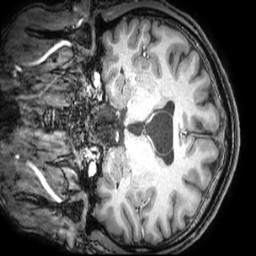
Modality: T1w
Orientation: coronal
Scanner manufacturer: philips
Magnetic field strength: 3 T
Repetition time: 0.008 s
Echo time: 0.0035 s